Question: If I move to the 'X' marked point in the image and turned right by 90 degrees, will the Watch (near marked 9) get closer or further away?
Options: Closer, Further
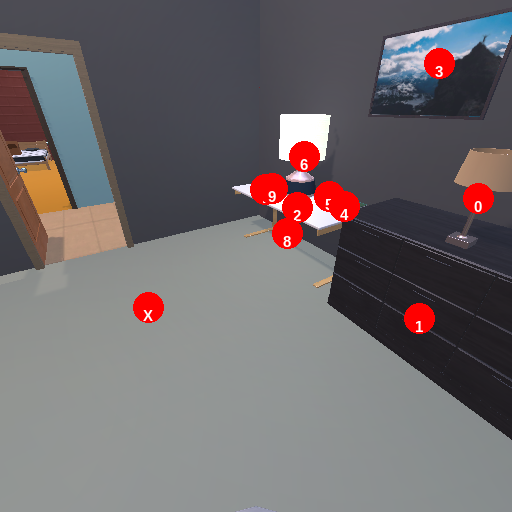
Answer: Closer